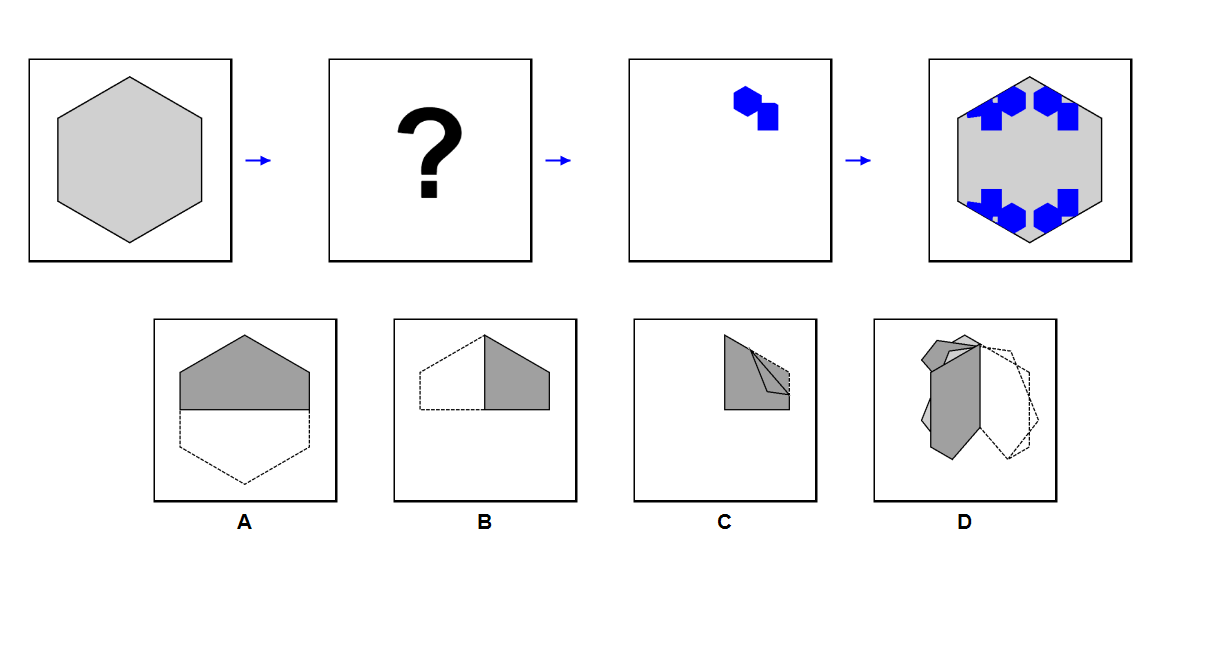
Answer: D